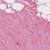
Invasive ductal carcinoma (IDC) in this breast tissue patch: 1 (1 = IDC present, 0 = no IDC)